Question: I've deployed in Windows Azure a website made with Umbraco, using <URL>.
For development and test i used a test Hostname. Now it's time to switch to the official DNS hostname..
?
Actually i configured hostname at deployment time (the only way i know to do this) but i can't deploy again, since many files have been changed working on website on Azure.
---
EDIT

Let me explain: at the step prompt in the image (during web site deploying) I used as Domain Name "test.mywebsite.com", and configured real DNS.
Now the website is configured, so I'd like to make mywebsite.com point to that site;
But is'nt enough if i configure mywebsite DNS! Shall I deploy again? An will I lose any of the changes I made?
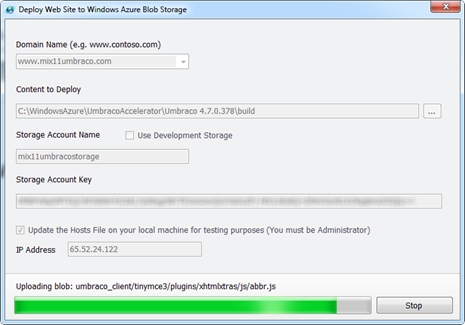
Answer: Finally i think that the answers to my questions are:
-Shall I deploy again?
-Will I lose any of the changes I made?
<URL> confirms my theory:
> In my case, I created and uploaded a site with a name, let's say
<URL> and then paid a domain from a registrar let's say
<URL>, when I mapped
<URL> to my new domain
( <URL> and tried to open that domain I got the home page of
the Accelerator and not the uploaded site.I had to upload the site again to Azure (using 'UploadUmbracoSite.cmd'
from Accelerator application) and when uploading enter the same domain
name as the one I registered: <URL>. Then, I was able to
browse my uploaded site as expected.As for your question, will upload site again using
'UploadUmbracoSite.cmd' (is in the Setup folder) and will enter the new
domain name when requested.
Exactly what I was trying to avoid.. but the only solution, i suppose.
Well it was not easy to publish again, i got errors of many type (i suppose tied to some components that i've installed after deploy and that are not installed in new deployed website).. i'm going to solve them.
---
## Edit
Completed my work:
- loads of different attempts, no-one worked
- CTP backup of DB
- deleted DB and website
- new full deploy of umbraco
- CTP restore of DB
:
-all work on content is OK
-all work on styles, pages, templates is lost
## Changing hostname is hard; dont'use test hostname but definitive hostname from the beginning.
## If anyone has suggest, i'll be pleased to test it, anyway